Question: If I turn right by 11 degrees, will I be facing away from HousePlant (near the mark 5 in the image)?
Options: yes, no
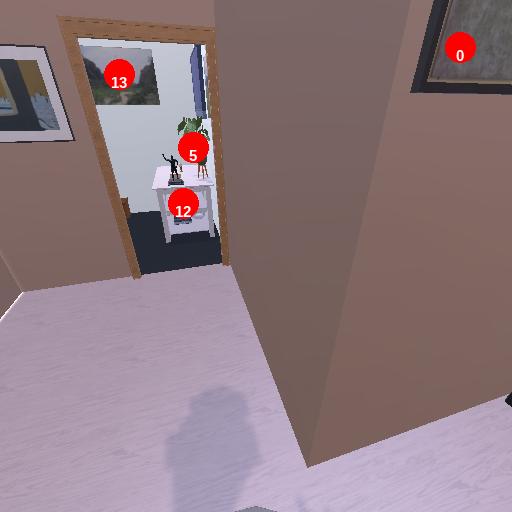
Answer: yes